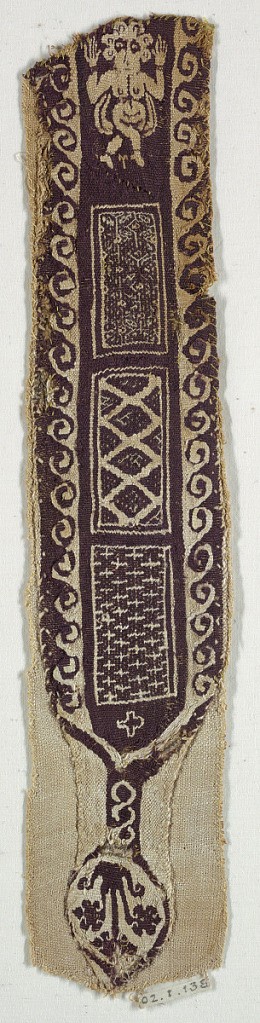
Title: Clavus band
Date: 4th–5th century
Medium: wool, linen Technique: slit tapestry with supplementary weft wrapping
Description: Long, narrow band ending in a stem with an ovate form.  A dancing nude female figure at the top  and geometric patterns in tile-like formations below.